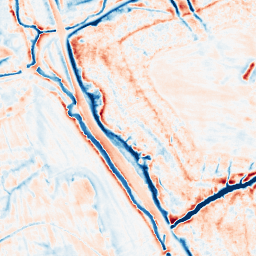
Category: multiscale
Decomposition family: dog_multiscale
Decomposition parameters: sigma_ratio: 1.4
n_scales: 6
base_sigma: 0.5
Upsampling method: lanczos
Upsampling parameters: scale: 8
Upsampling scale: 8